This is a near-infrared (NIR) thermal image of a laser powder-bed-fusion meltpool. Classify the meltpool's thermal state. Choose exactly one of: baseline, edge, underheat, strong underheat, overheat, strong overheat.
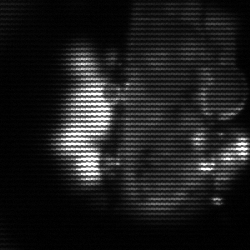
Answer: strong underheat